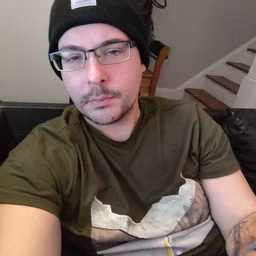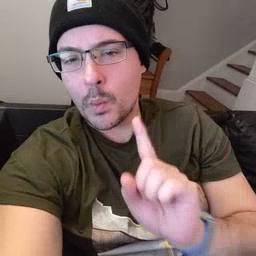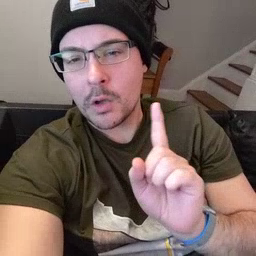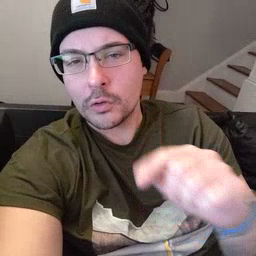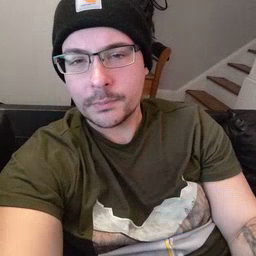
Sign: where